The picture encodes a bearing's raw vibration samples as pixel intensities in a 2-D grid. What is the most likely bearing condition (normal, inner_race, outer_race, ball)?
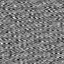
Answer: outer_race